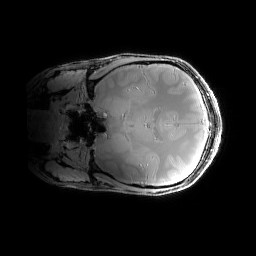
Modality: PDw
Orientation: coronal
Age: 30
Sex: female
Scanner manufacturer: siemens
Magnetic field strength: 6.98 T
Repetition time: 1.3 s
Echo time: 0.00231 s